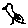
Label: bird